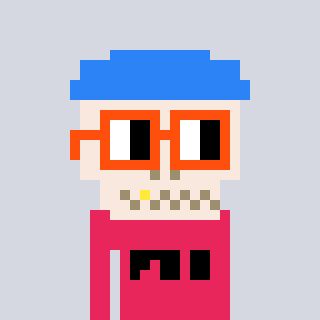
a pixel art character with square orange glasses, a skeleton-hat-shaped head and a redpinkish-colored body on a cool background